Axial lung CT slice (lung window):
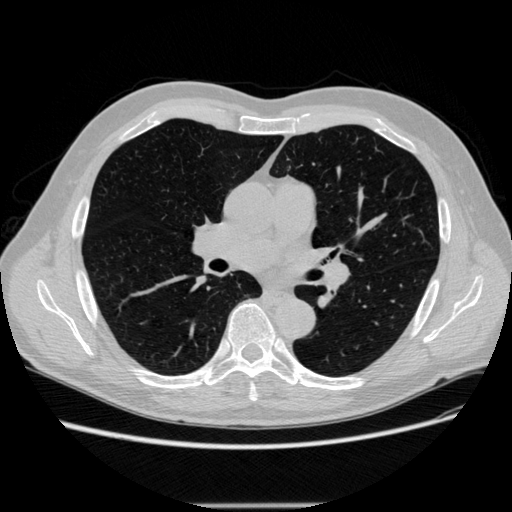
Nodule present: no